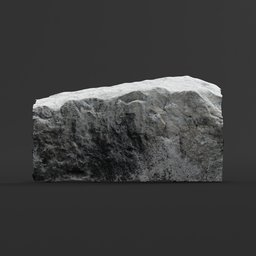
Label: nature